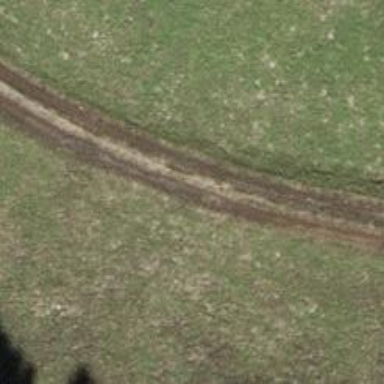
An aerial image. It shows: Grass track with grade3 tracktype.